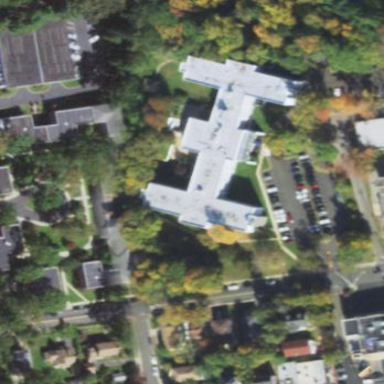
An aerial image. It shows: Nursing home building.